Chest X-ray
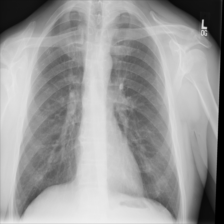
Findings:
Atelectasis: negative
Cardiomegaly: negative
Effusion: negative
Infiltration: negative
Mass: negative
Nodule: negative
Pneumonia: negative
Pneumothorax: negative
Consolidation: negative
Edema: negative
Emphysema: negative
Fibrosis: negative
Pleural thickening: negative
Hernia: negative